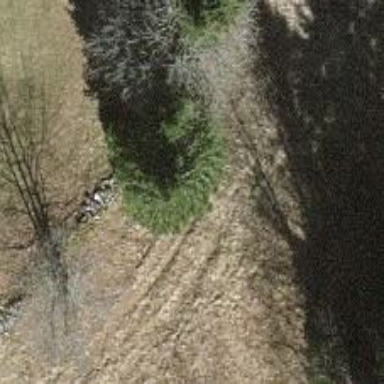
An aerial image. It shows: Single tag "natural: tree."